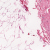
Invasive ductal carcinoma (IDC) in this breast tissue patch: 0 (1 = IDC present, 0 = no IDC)